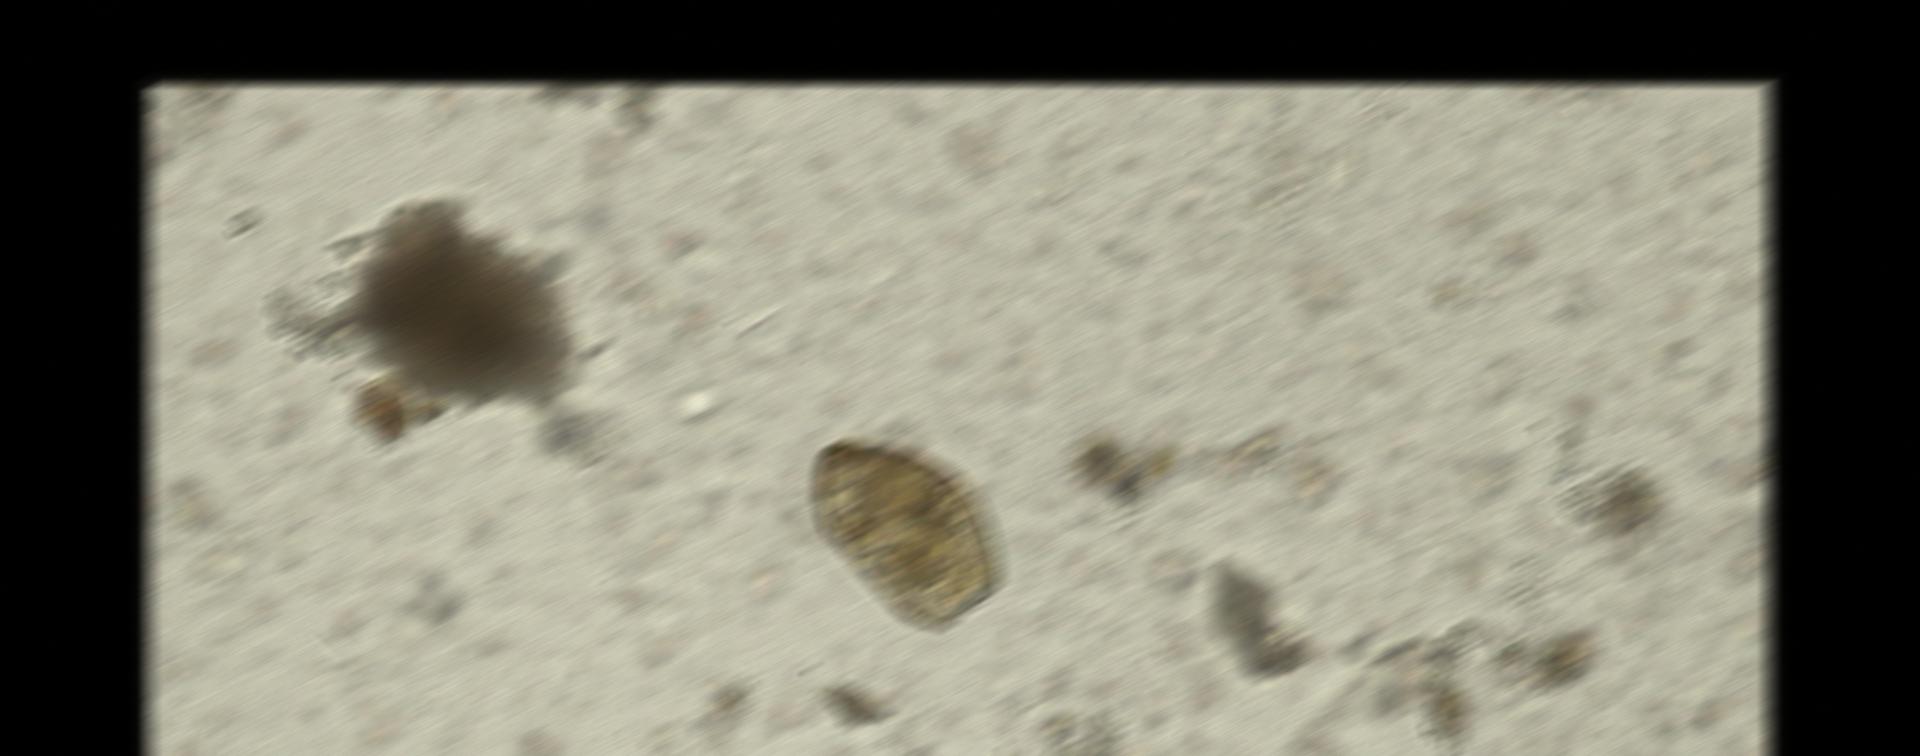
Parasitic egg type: Paragonimus spp